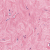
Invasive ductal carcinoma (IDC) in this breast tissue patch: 0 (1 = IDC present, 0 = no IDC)